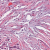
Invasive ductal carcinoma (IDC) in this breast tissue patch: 1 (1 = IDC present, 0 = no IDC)